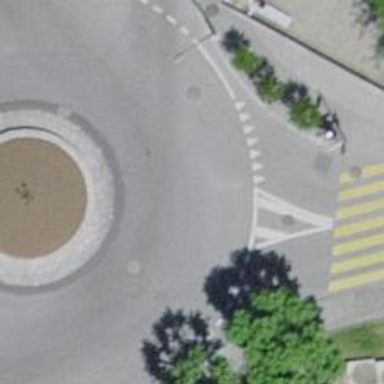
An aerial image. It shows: Tertiary road made of asphalt leading to roundabout junction.